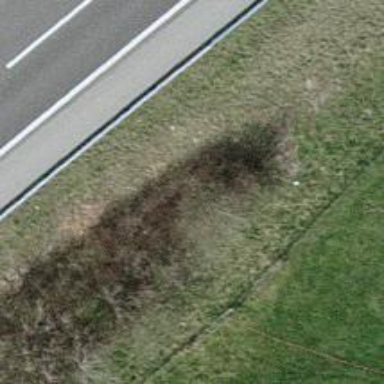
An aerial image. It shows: Hedge barrier.